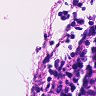
Metastatic tissue present: no